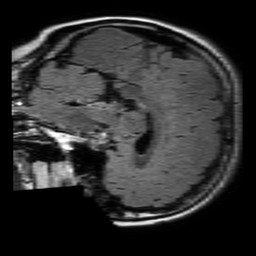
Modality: FLAIR
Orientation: sagittal
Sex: female
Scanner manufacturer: philips
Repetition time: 11 s
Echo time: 0.125 s